Interaction volume radius: 10 \u00c5
Interaction volume height: 20 \u00c5
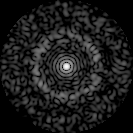
Disorder parameter: 0.8446